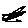
Label: zigzag